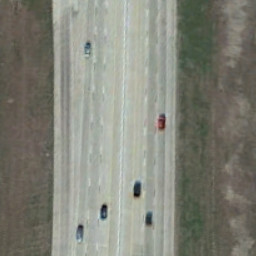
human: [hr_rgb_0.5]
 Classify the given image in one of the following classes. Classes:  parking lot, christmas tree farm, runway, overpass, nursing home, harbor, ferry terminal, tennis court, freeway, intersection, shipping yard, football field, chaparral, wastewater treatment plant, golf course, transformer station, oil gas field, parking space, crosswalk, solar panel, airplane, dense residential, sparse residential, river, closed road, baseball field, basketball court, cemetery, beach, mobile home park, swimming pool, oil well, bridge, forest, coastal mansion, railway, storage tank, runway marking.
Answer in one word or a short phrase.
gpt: freeway